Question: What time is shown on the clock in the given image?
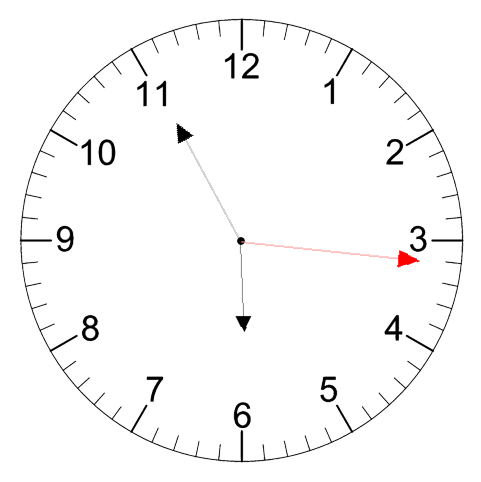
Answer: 05:55:16